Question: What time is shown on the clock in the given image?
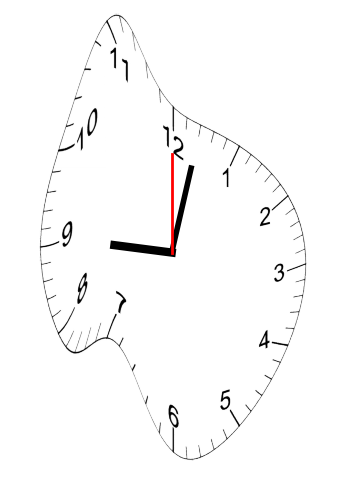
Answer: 09:02:00